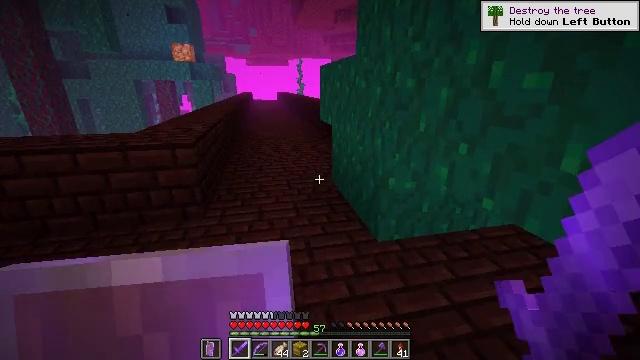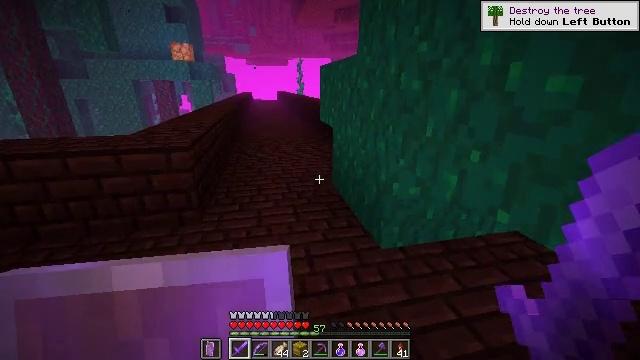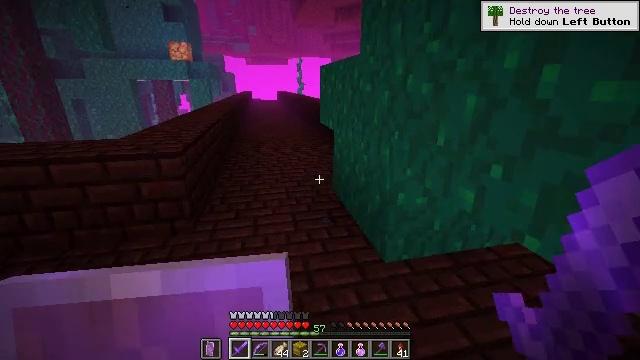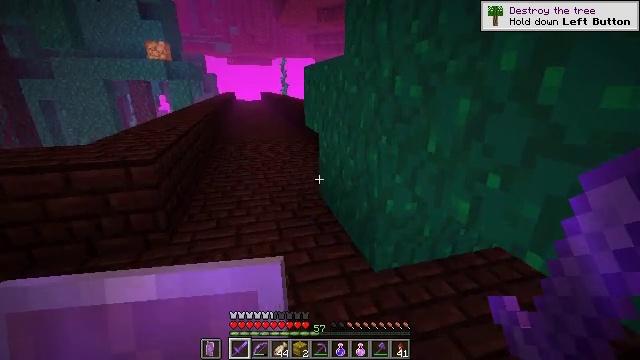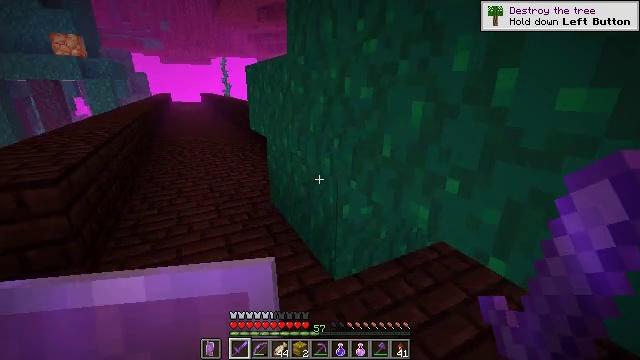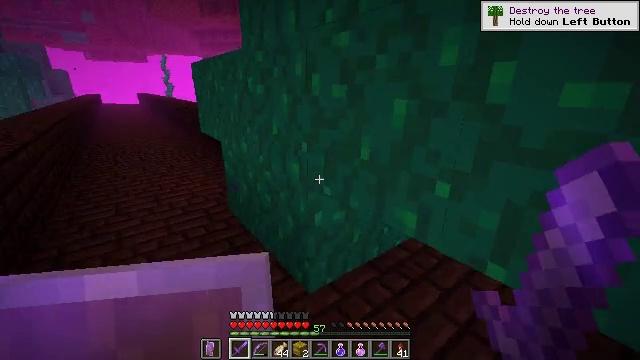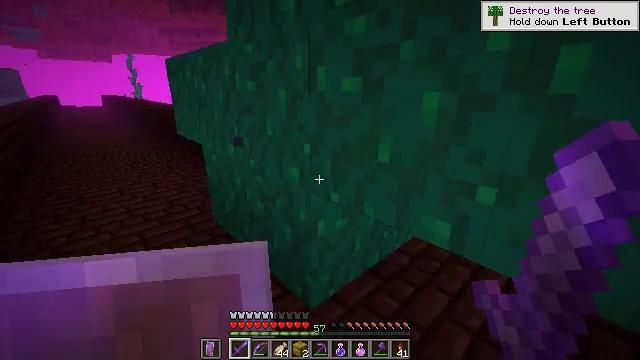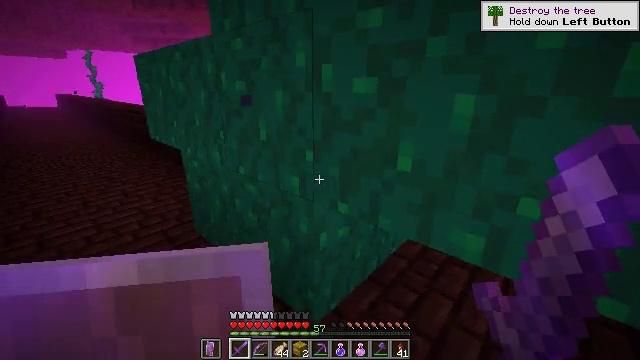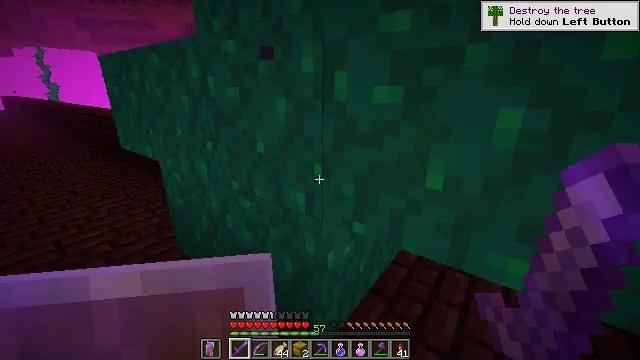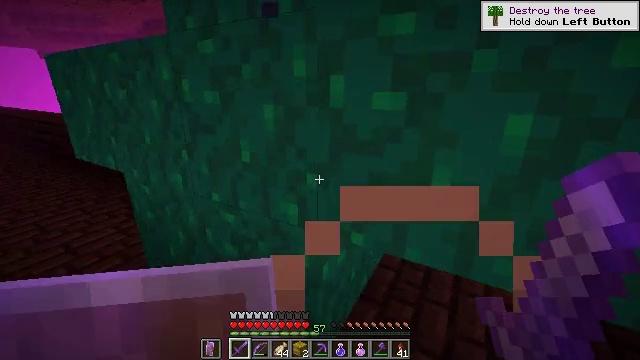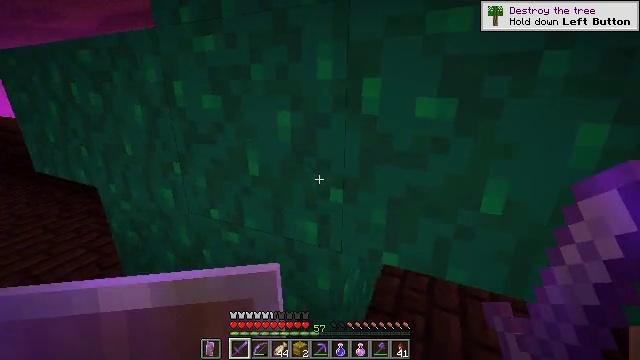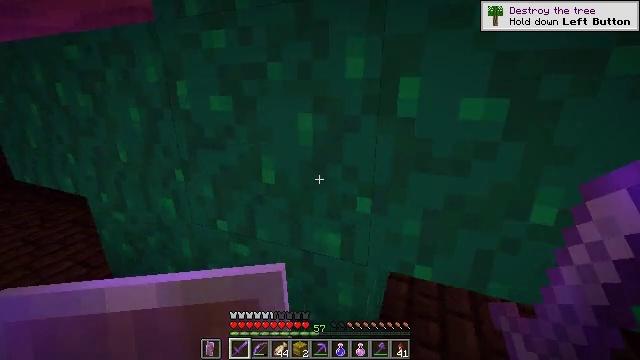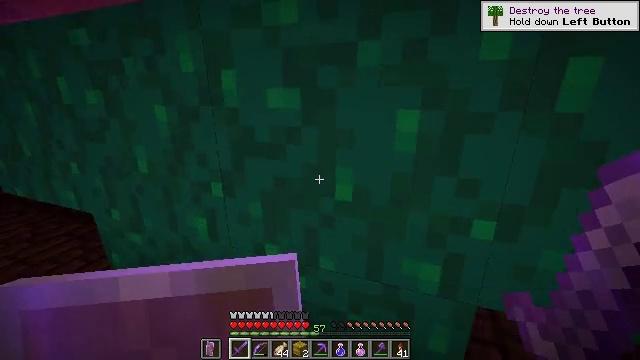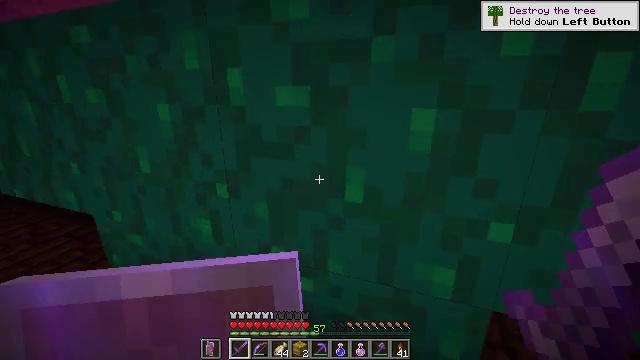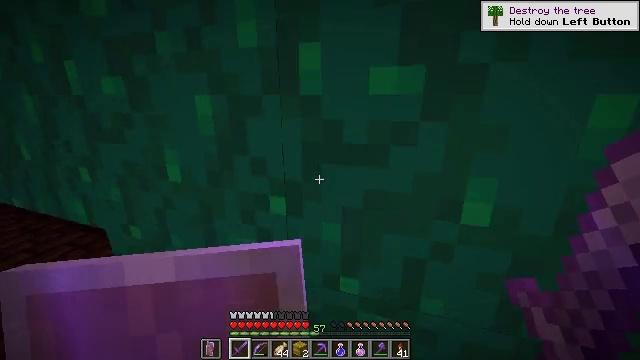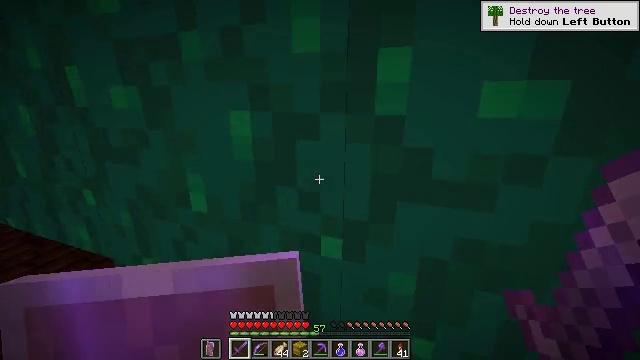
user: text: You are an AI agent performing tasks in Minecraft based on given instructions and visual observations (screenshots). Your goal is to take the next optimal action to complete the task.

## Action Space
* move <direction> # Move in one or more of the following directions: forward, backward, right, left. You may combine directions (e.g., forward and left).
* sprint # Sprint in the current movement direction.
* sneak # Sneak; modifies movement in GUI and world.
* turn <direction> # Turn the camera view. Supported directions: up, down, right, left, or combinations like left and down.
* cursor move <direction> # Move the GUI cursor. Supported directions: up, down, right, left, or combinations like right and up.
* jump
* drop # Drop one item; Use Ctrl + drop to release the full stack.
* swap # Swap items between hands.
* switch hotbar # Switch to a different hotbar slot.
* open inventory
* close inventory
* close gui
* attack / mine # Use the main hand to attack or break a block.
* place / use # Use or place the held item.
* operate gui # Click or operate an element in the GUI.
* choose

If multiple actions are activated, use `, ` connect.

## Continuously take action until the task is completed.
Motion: motion action
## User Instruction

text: Gather warped wart block from the Nether.
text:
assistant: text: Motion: move forward
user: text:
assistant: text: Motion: move forward
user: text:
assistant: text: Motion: move forward, turn right
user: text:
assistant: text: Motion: move forward and move left, turn right
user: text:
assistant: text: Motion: move forward and move left, turn right
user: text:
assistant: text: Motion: move forward and move left, turn right
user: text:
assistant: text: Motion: move forward and move left, turn right
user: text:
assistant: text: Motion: move forward and move left, turn right
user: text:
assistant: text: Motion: move forward and move left, turn right
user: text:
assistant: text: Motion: move forward and move left, turn right
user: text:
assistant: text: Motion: move forward and move left, turn right
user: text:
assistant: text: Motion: move forward and move left, turn right
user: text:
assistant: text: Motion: move forward and move left
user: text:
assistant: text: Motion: move forward and move left
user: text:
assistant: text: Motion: move forward and move left
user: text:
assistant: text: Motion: move forward and move left
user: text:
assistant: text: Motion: move forward and move left, turn left
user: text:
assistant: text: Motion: move forward and move left, turn left
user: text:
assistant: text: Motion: move forward and move left
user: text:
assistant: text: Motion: move forward and move left
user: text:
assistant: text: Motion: move forward and move left, turn right
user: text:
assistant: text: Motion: move forward and move left, turn right
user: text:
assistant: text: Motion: move left, turn right
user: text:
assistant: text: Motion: move left, turn right
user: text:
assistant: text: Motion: move left, turn right
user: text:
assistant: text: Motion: move left, turn right
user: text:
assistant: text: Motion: move left, turn right
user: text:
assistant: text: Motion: move left, turn right
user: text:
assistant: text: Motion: move left, turn right
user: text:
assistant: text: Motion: move left, turn right